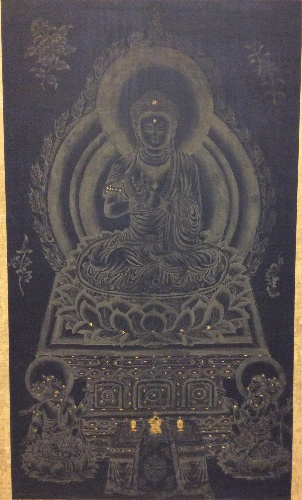
Artist: Jiang Jun
Object type: Hanging scroll
Classification: Paintings
Medium: Hanging scroll; ink and color on silk
Culture: China
Period: Qing dynasty (1644–1911)
Dimensions: 34 x 18 7/8in. (86.4 x 47.9cm)
Image: 33 7/8 × 19 1/2 in. (86 × 49.5 cm)
Overall with mounting: 47 1/2 × 27 in. (120.7 × 68.6 cm)
Department: Asian Art
Credit line: Gift of Mr. Joseph Milner, 1952, and of Mrs. Joseph Milner, 1955
Accession year: 1952
Repository: Metropolitan Museum of Art, New York, NY
Tags: Buddhism|Buddha